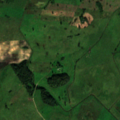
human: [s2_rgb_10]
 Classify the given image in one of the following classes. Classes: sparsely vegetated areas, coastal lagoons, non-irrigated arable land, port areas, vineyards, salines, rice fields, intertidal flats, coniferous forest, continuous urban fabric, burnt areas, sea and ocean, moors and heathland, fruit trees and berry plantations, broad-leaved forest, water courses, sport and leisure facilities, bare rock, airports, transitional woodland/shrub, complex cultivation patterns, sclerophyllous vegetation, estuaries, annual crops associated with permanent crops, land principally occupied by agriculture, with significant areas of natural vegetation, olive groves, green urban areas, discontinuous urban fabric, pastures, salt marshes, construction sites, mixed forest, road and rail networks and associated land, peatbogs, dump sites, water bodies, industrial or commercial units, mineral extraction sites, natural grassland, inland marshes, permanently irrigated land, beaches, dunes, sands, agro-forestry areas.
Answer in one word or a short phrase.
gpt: non-irrigated arable land, pastures